Field crop: maize
Growth stage: 2
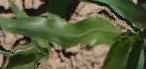
Species: maize